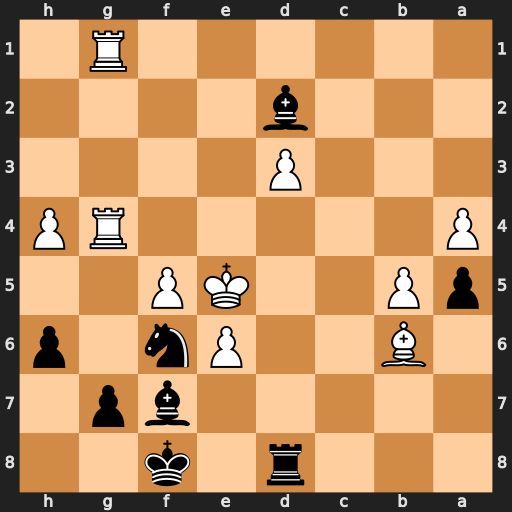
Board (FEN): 3r1k2/5bp1/1B2Pn1p/pP2KP2/P5RP/3P4/3b4/6R1
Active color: b
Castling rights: -
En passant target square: -
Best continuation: Rd5#